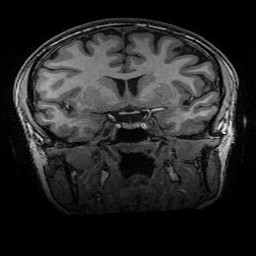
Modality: T1w
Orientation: sagittal
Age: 22
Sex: female
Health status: healthy
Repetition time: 2.53 s
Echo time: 0.0034 s